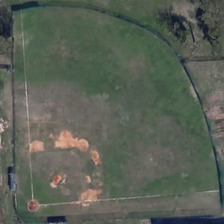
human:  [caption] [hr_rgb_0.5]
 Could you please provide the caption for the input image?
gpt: a baseball field is near several green trees sparsely .

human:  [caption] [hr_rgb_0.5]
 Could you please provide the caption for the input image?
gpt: a baseball field is near several green trees sparsely .

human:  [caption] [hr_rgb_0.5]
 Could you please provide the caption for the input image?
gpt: a baseball field is near several green trees sparsely .

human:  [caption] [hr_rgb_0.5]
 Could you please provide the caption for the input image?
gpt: a baseball field is near several green trees sparsely .

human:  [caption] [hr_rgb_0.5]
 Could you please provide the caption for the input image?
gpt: a baseball field is near several green trees sparsely .